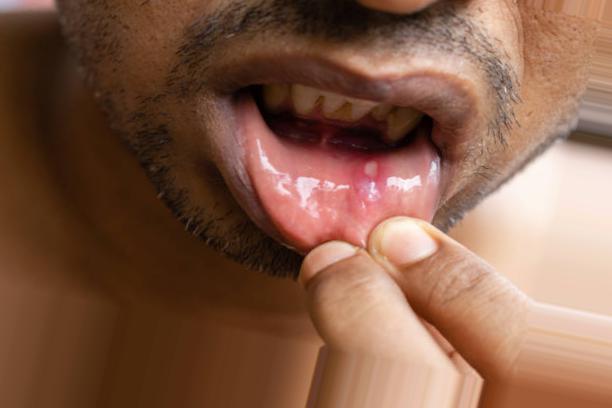
Condition: Mouth Ulcer